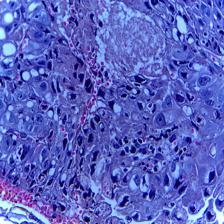
Diagnosis: OSCC